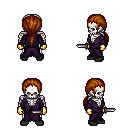
a pixel art fantasy rpg character, male body template, skeleton, purple robe, white pants, brunette ponytail hairstyle, gold gloves, black shoes, dagger, four views (front, back, left, right), 2x2 character sprite sheet, small pixel art, hard edges, no anti-aliasing